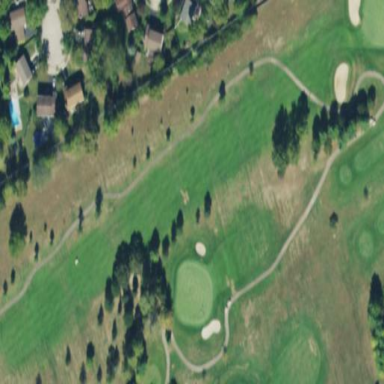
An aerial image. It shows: Golf fairway in the image.